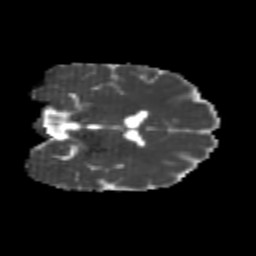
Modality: MD
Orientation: coronal
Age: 24
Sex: female
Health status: healthy
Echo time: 0.074 s